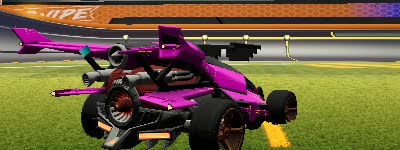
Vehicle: aftershock